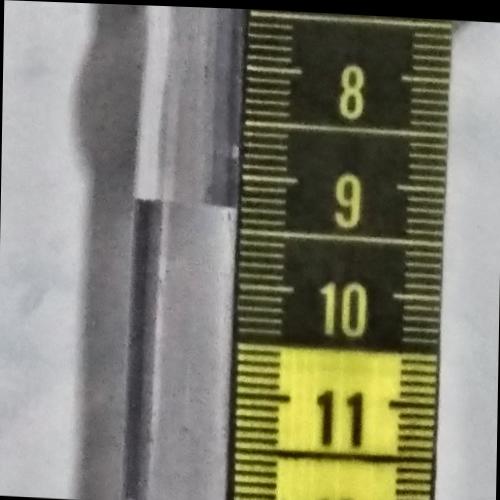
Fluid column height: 9.3 cm